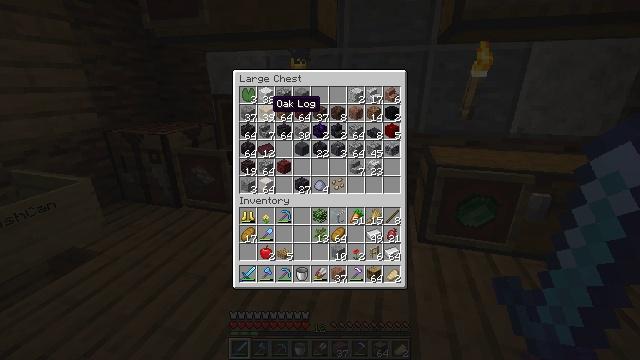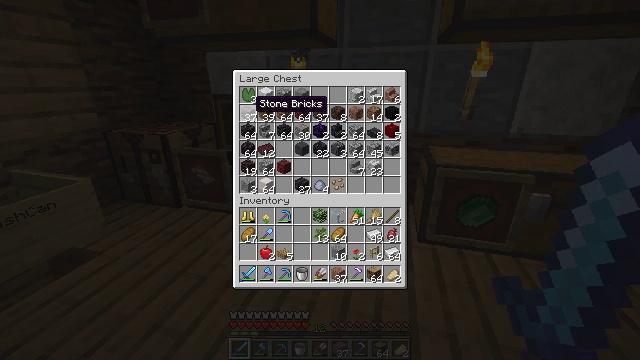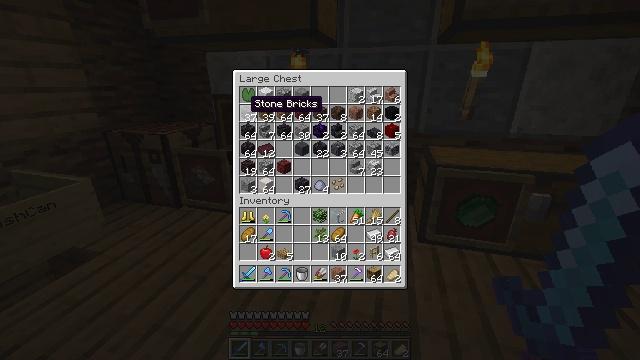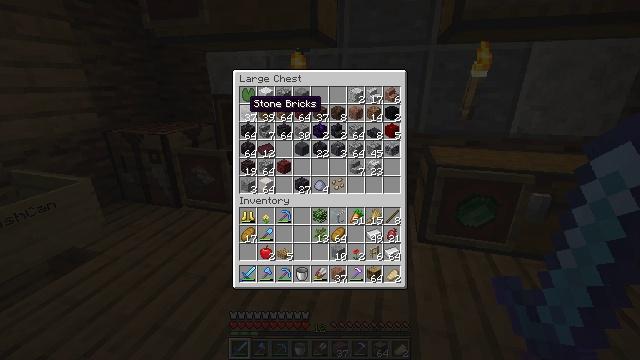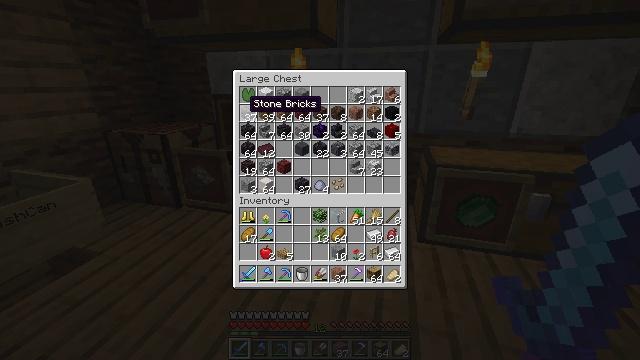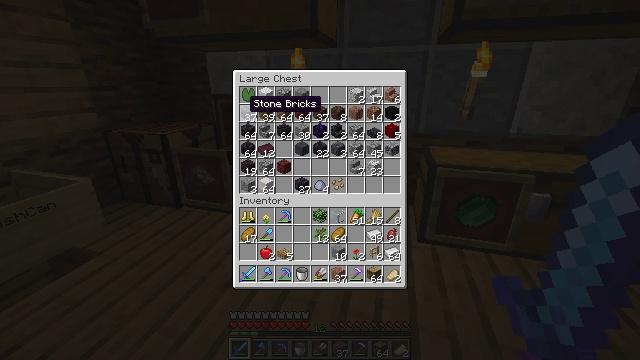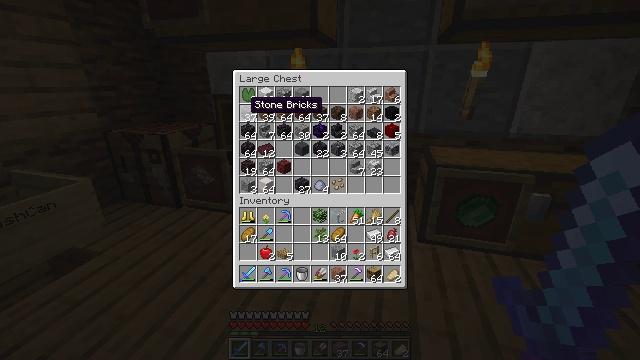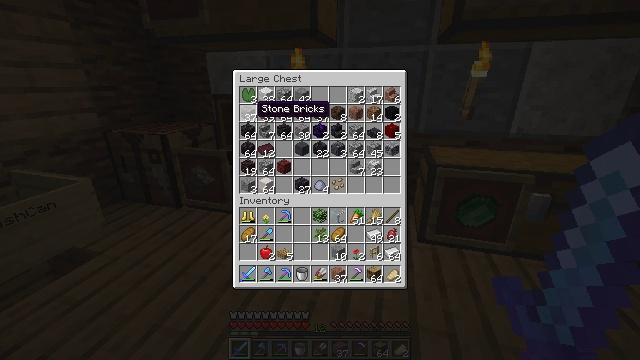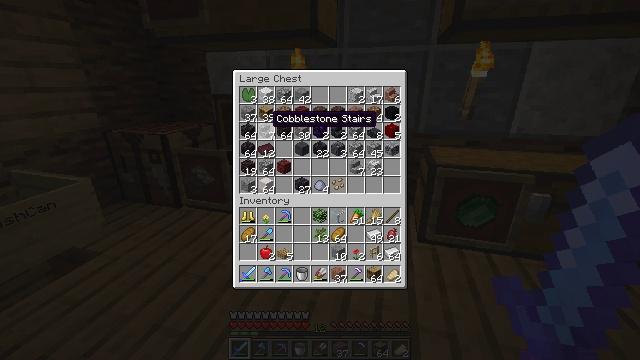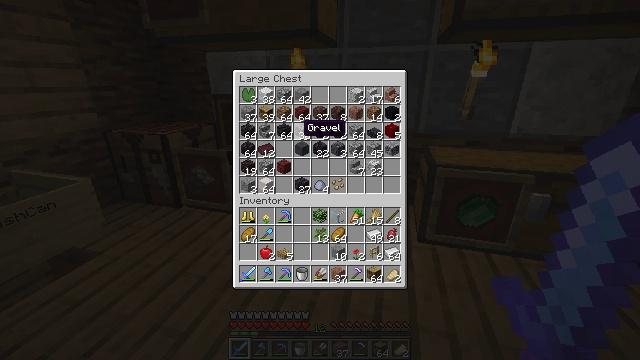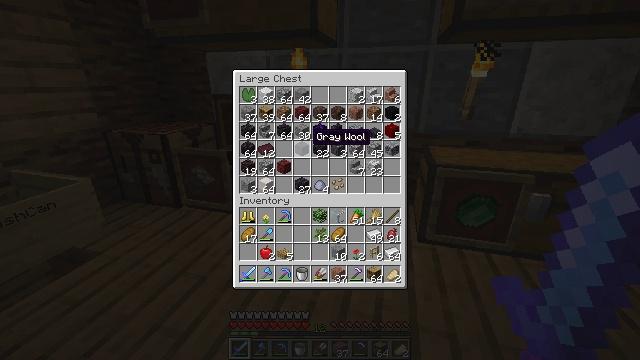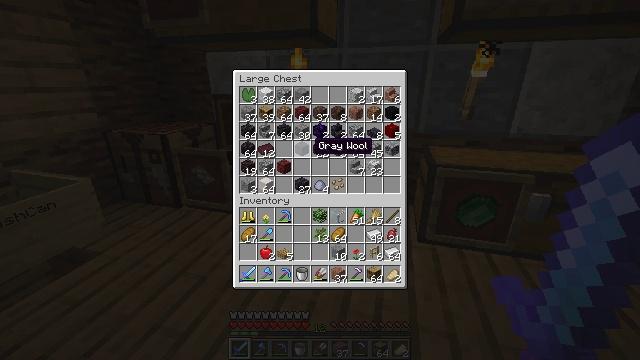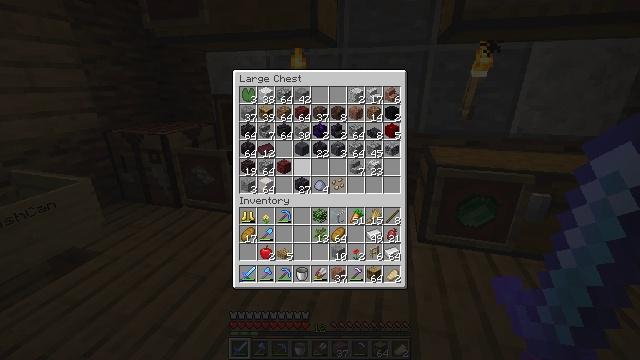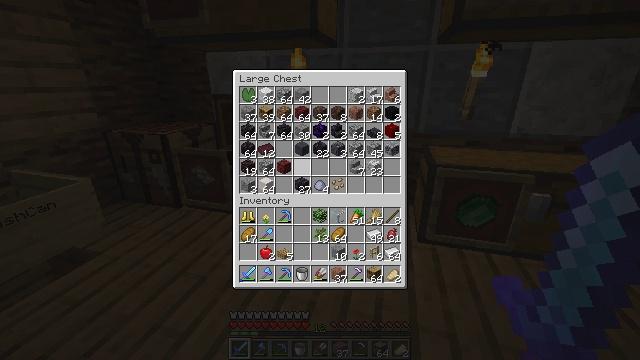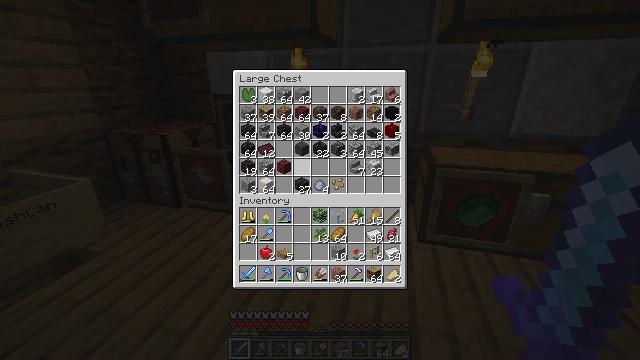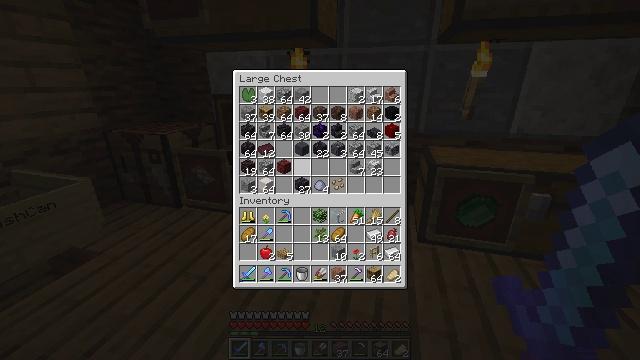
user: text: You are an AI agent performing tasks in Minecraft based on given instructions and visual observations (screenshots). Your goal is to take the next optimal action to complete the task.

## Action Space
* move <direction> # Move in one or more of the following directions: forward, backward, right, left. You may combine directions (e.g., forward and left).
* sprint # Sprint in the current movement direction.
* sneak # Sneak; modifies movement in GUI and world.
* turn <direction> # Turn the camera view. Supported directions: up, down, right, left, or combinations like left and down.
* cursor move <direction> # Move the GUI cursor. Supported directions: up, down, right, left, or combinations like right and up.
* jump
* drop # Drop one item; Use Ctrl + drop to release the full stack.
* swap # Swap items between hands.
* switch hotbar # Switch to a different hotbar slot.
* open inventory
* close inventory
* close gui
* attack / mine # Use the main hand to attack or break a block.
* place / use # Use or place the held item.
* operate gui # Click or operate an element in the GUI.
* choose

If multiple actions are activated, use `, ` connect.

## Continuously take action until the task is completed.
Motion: motion action
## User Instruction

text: Harvest some polished diorite for decoration.
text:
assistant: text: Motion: sneak, cursor move left
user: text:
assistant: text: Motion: sneak
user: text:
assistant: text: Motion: sneak
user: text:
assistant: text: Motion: sneak
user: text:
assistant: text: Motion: sneak
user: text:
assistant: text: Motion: sneak
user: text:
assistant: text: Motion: sneak, cursor move right
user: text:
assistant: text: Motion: sneak, cursor move right and down
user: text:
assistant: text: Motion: sneak, cursor move right and down
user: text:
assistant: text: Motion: sneak, cursor move right and down
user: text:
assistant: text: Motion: sneak, cursor move down
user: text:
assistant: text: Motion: sneak
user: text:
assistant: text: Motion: sneak
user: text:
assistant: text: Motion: sneak
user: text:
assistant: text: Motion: sneak
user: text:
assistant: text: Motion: sneak
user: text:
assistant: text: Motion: sneak
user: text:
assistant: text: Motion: sneak
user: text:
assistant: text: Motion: sneak
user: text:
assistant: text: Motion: sneak
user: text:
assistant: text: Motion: sneak
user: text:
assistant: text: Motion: sneak, cursor move left
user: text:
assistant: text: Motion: sneak, cursor move left
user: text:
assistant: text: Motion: sneak
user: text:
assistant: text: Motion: sneak
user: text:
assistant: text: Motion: sneak
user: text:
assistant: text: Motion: sneak
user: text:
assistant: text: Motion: sneak, cursor move right
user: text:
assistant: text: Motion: sneak, cursor move right
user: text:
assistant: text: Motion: sneak, cursor move right and up